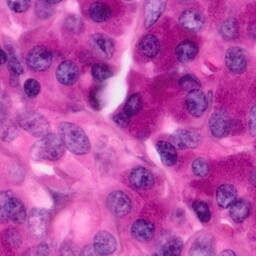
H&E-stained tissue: Pancreatic